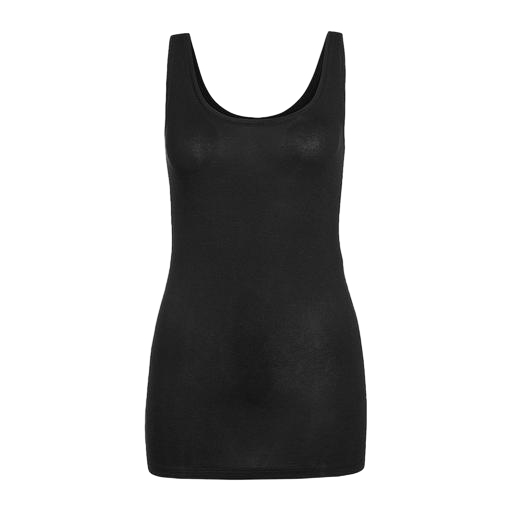
longline singlet, black shaping tank, black long tank top, white background